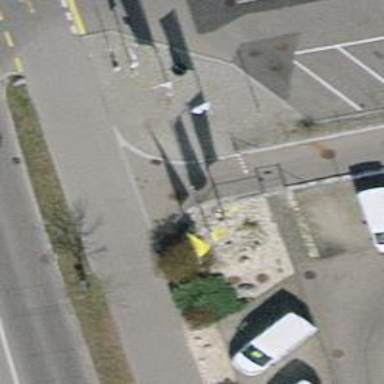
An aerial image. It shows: Cycle barrier.